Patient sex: M
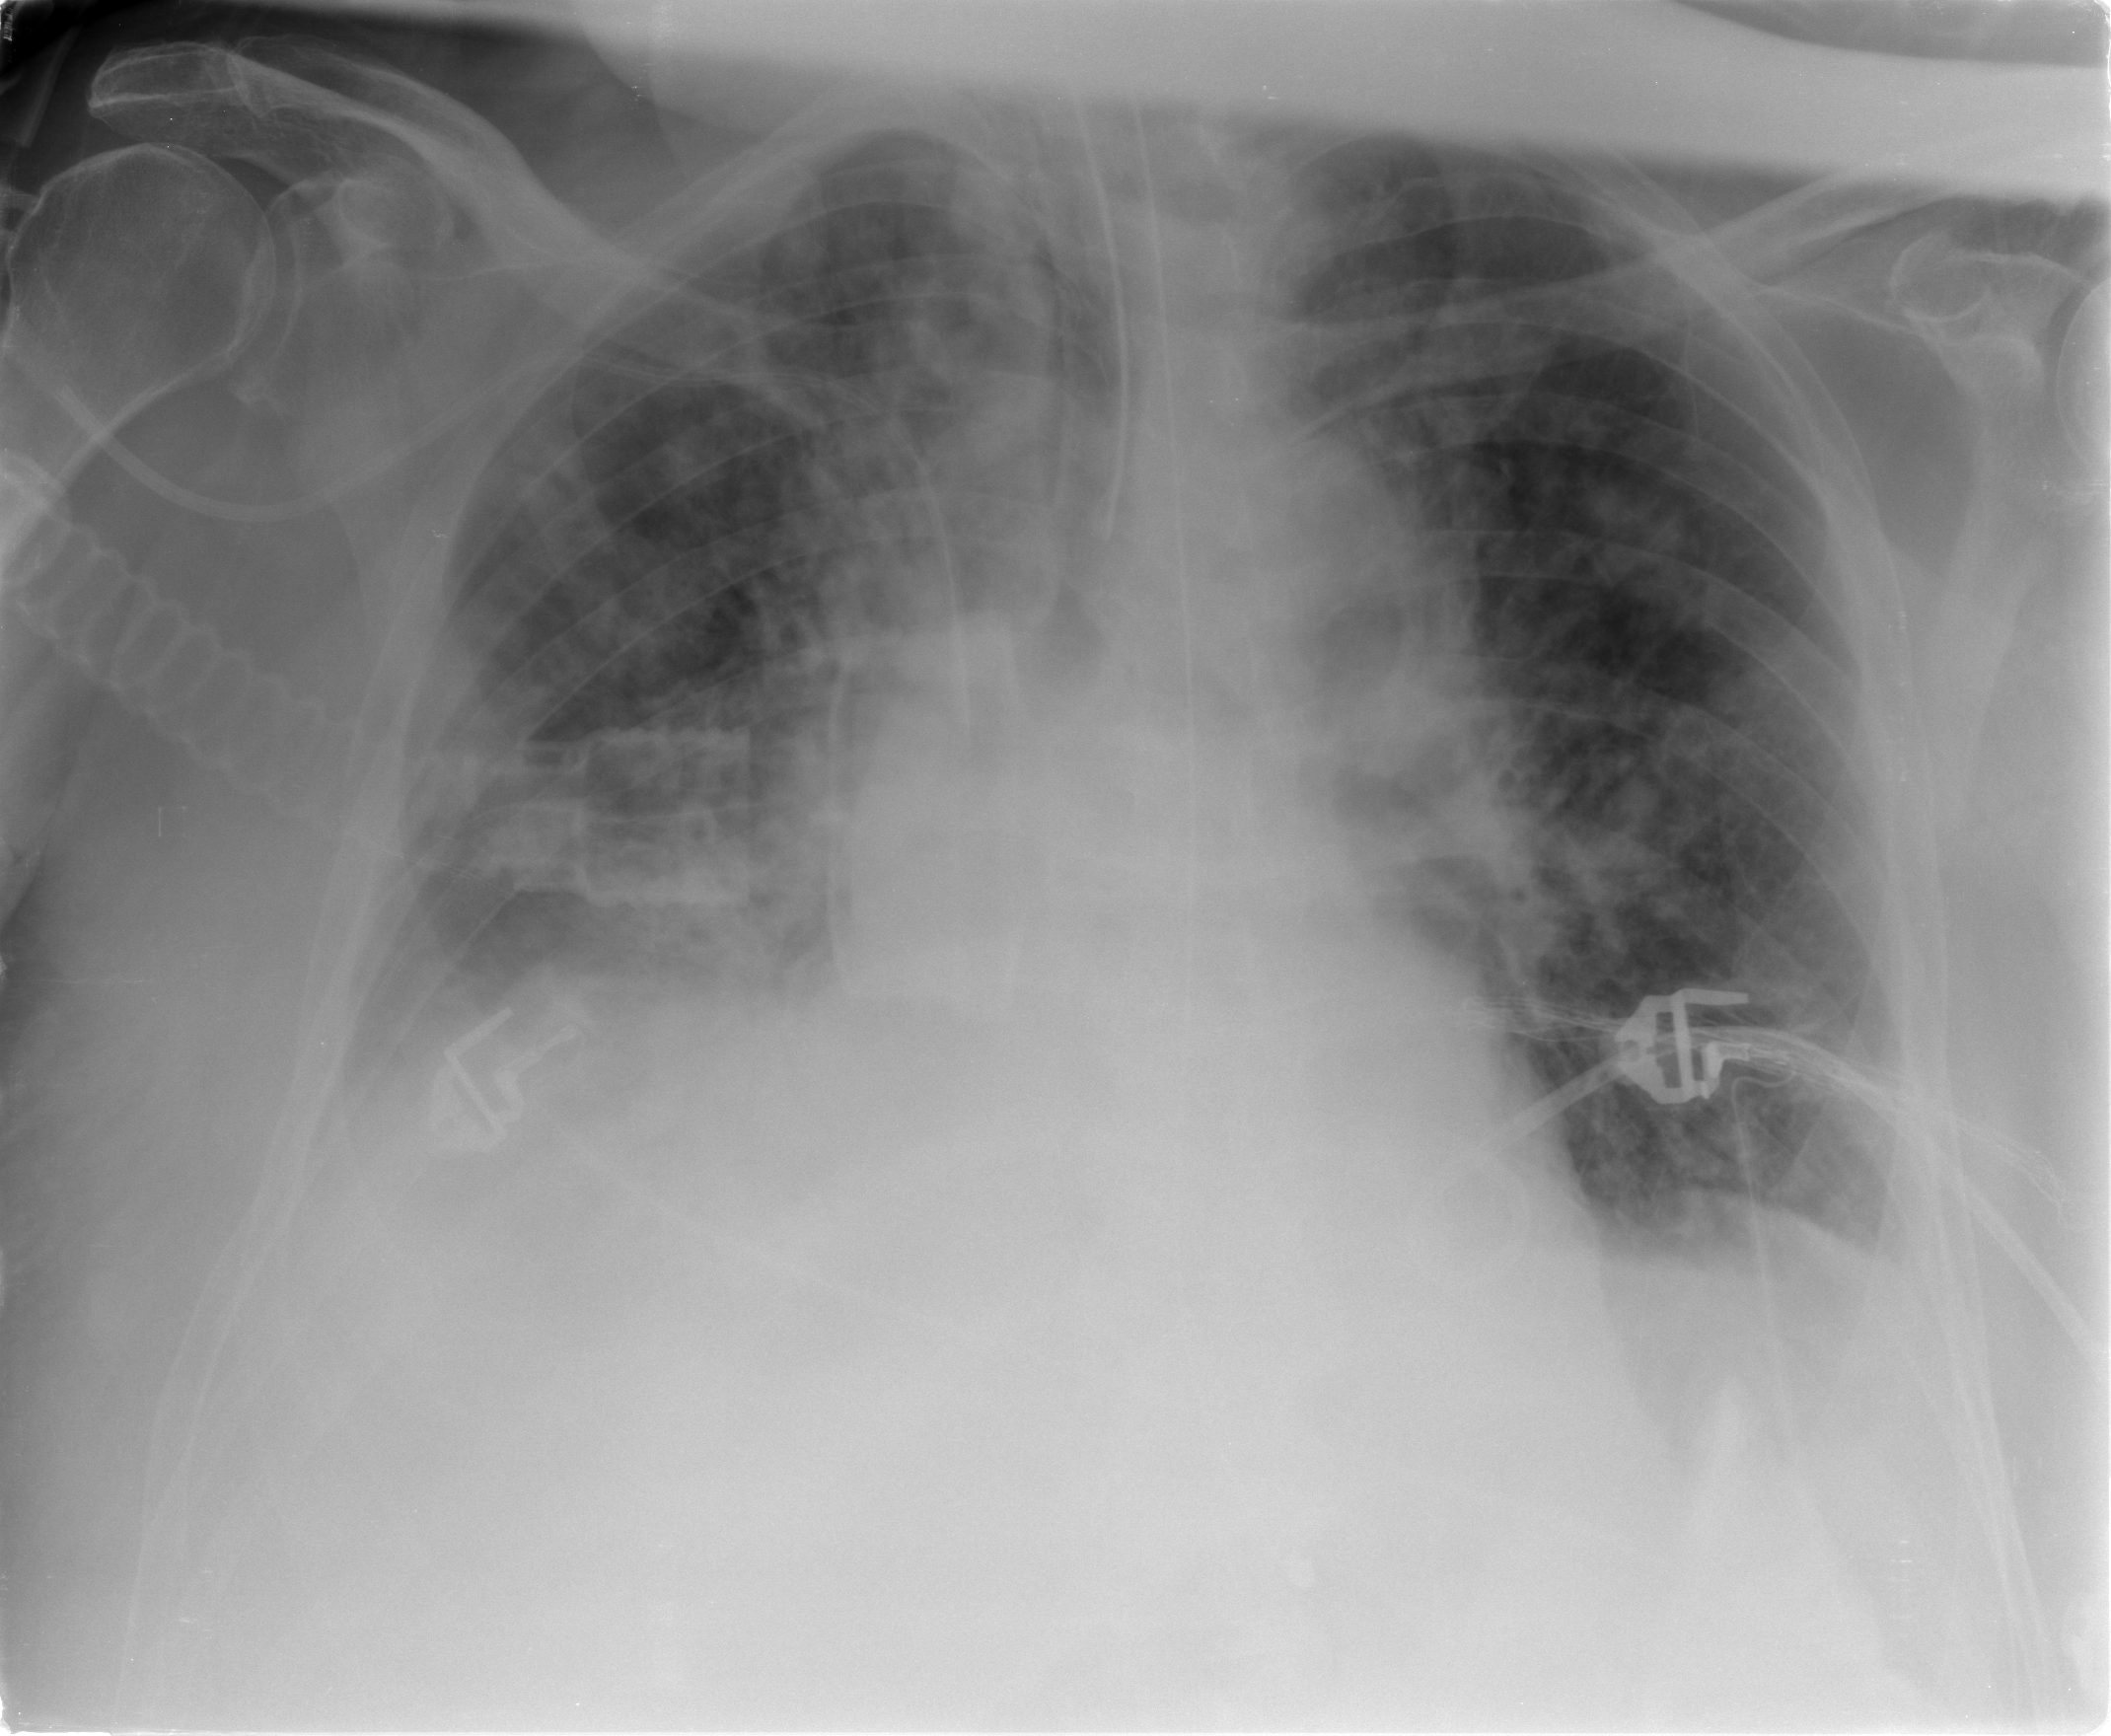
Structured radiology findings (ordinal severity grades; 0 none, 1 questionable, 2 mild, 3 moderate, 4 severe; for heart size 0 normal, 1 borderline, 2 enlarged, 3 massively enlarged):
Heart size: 1
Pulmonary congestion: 2
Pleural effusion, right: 2
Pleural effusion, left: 1
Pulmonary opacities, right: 3
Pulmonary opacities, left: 2
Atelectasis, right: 2
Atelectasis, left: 1